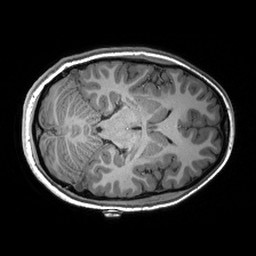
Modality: T1w
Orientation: axial
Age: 21
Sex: female
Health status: healthy
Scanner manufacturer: siemens
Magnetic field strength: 3 T
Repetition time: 2.53 s
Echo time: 0.00288 s